Question: I noticed that the titleView's position depends on the rightbarbutton title. How can I set the frame of the titleView to be in the center instead?
I've tried setting titleView.frame, but to no avail.
Here's the code:
'''
UIButton *titleLabel = [UIButton buttonWithType:UIButtonTypeCustom];
[titleLabel setTitle:@"Right Eye" forState:UIControlStateNormal];
[titleLabel setTitleColor:[UIColor whiteColor] forState:UIControlStateNormal];
[titleLabel setTitleColor:[UIColor blackColor] forState:UIControlStateHighlighted];
titleLabel.frame = CGRectMake(100, 0, 180, 44);
titleLabel.titleLabel.backgroundColor = [UIColor clearColor];
titleLabel.titleLabel.font = [UIFont boldSystemFontOfSize:20.0];
titleLabel.titleLabel.shadowColor = [UIColor colorWithWhite:0.0 alpha:0.3];
// titleLabel.titleLabel.textAlignment = UITextAlignmentCenter; (this doesn't work either)
[titleLabel addTarget:self action:@selector(titleTap:) forControlEvents:UIControlEventTouchUpInside];
self.navigationItem.titleView = titleLabel;
self.navigationItem.titleView.frame = CGRectMake(100, 0, 180, 44); //(this doesn't work either)
'''

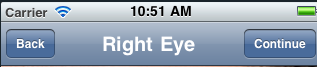
Answer: Sometime in between your view controller's viewWillAppear: & viewDidAppear:, the navigation bar is repositioning your titleView and resizing it to fit if necessary. It can end up uncentered because the navigation bar is prefering not to resize your titleView to fit between the buttons. It seems to try to center the title view if it's small enough, but if not will move your titleView off-center, and then I think only as last resort will resize. The effect is that the titleView is taking up all the space between the two buttons, if its textAlignment is centered then it will centered in space though not the centered with respect to the whole screen. You can see this in your screen shot.
One answer is to make your titleView narrower so the navigation bar can center it, so try about 160 instead of 180 when you set your titleView.frame. It sucks that, when creating the view programmatically like you are, one has to put an estimate for that width into the code. What would be good is a way to maximize that space while staying centered.
It's possible to start with the titleView being the screen width, then after the navigation bar changes titleView.frame, update it again yourself in the view controller's viewDidAppear:. Using its adjusted titleView.frame.origin.x and size.width along with the screen width, you can calculate the largest of the left & right margins, then set the origin.x to that, the size.width to the screen width minus that times 2. However that doesn't take effect until after the pushed view has animated in and the shift afterwards is visible. You could hide the titleView in viewWillAppear: then unhide in viewDidAppear: after centering it, so instead of sliding in with an off-center titleView which is then shifted, it would slide in with no title which then appears.
A better possibility is to make your titleView your own subclass of UIView (or UILabel or whichever) and override setFrame to resize itself to stay centered in its superview. If I ever end up doing this myself I'll post it here. Or maybe someone else knows another place to change the titleView's frame after its been updated but before the view slides in without a view subclass.